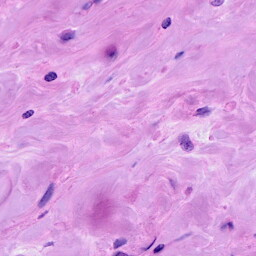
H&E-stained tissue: Breast